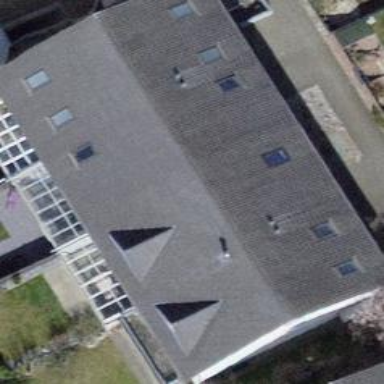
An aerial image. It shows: Terrace building.